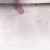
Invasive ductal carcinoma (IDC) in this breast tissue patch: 0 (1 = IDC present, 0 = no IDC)